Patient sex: F
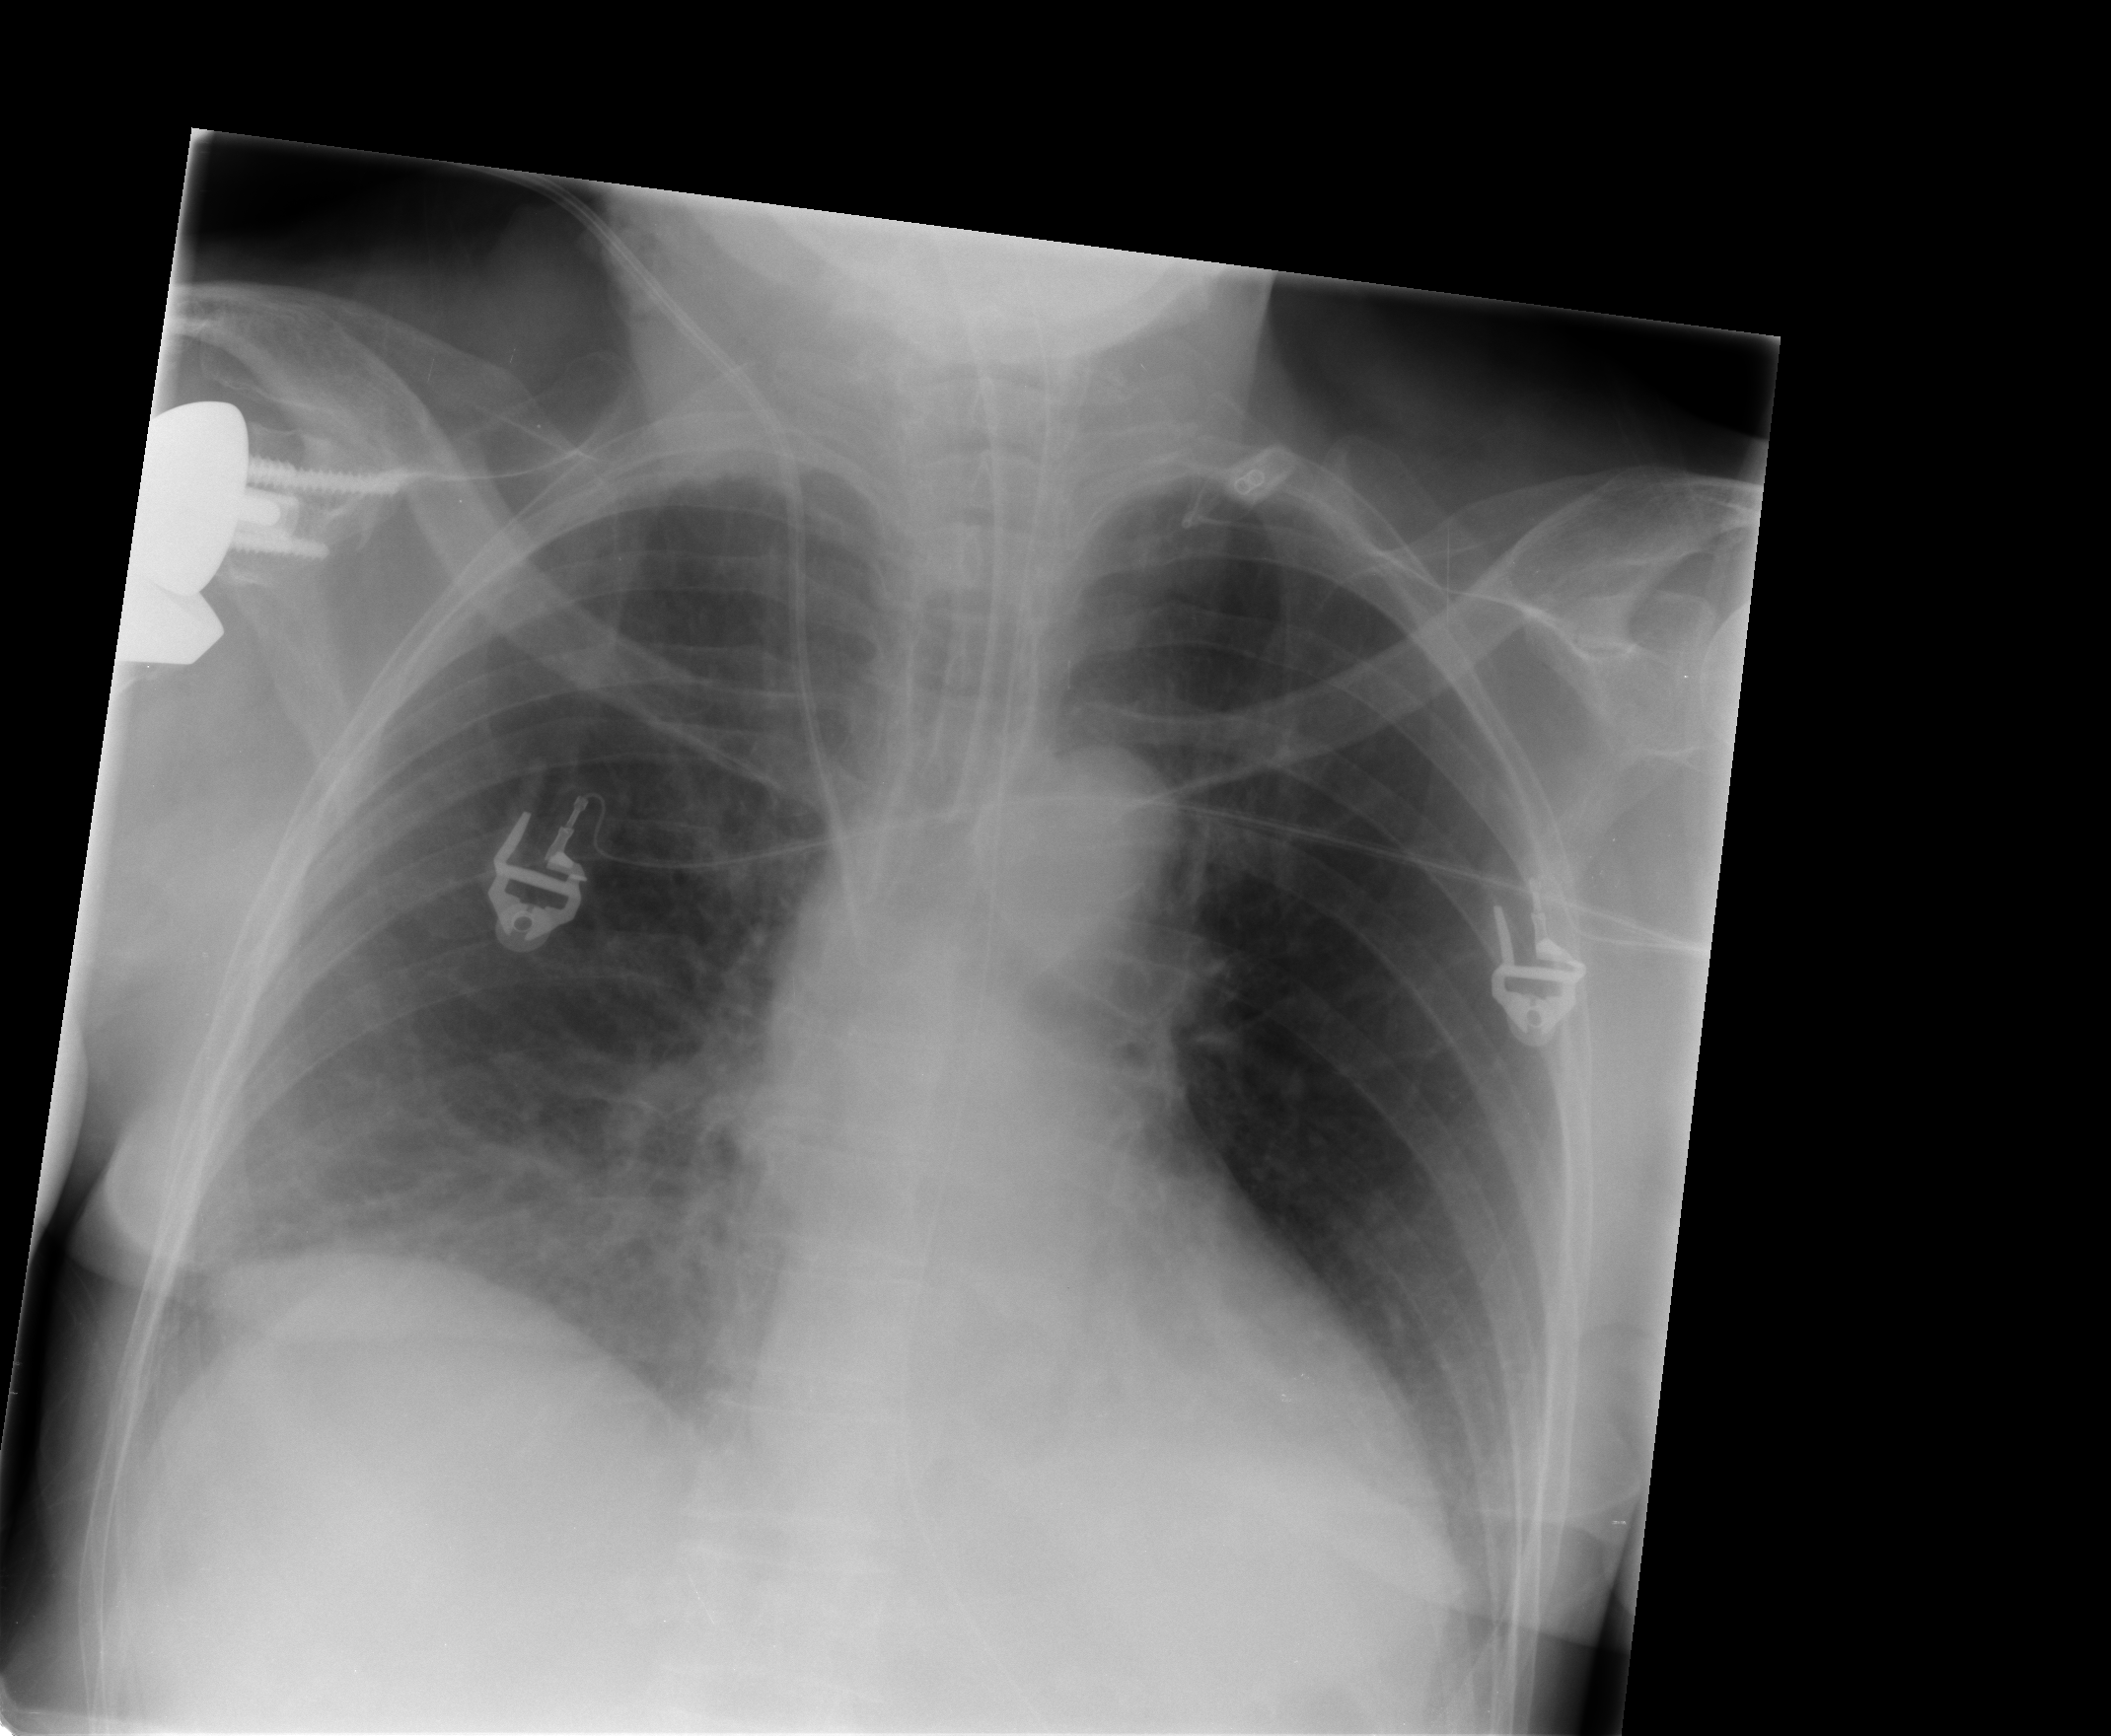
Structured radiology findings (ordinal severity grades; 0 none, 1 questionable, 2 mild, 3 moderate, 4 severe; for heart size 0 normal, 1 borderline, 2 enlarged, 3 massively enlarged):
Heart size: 0
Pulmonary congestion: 0
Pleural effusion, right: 1
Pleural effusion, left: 0
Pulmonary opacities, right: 0
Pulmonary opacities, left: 0
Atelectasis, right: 1
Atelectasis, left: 0